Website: macys
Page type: payment
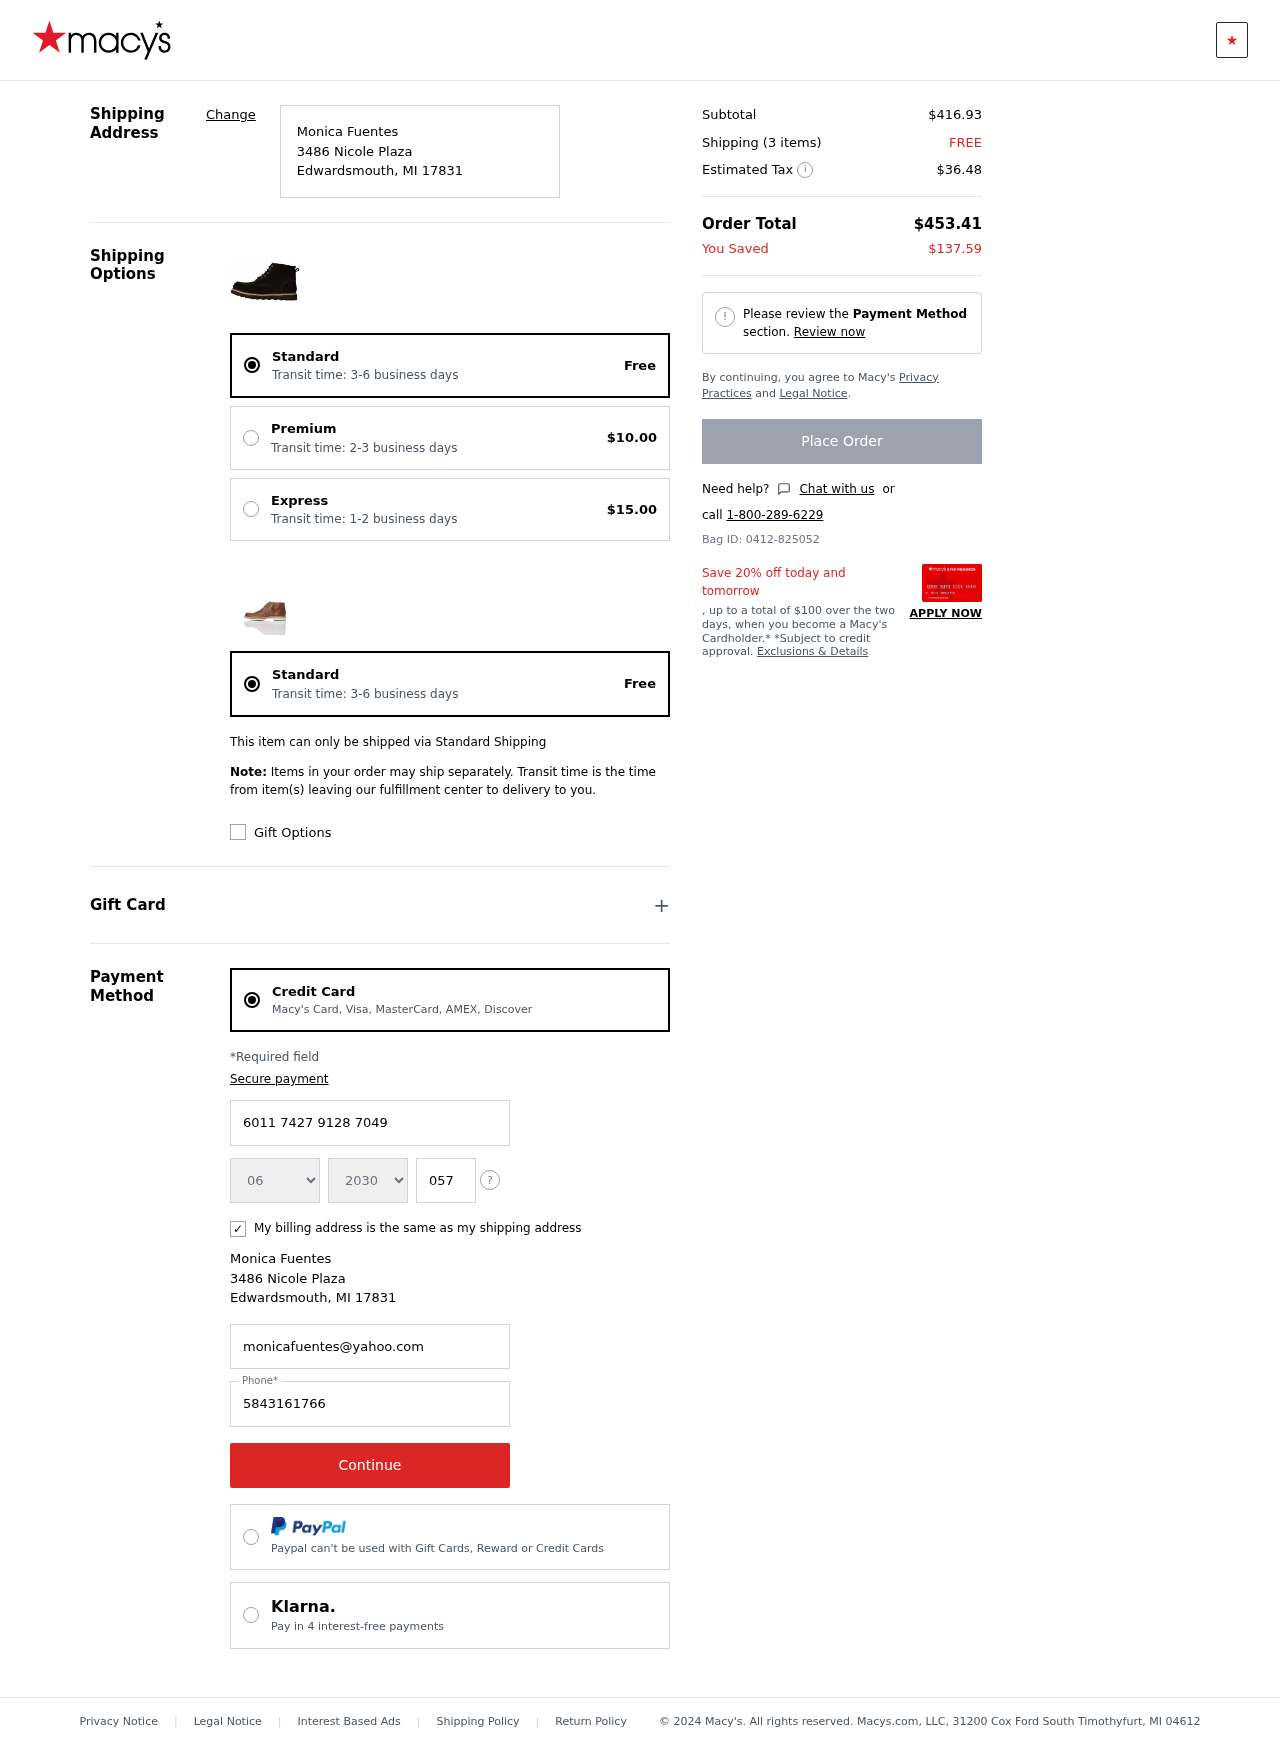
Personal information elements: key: PII_CARD_CVV
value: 057
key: PII_CARD_EXPIRY_MONTH
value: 06
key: PII_CARD_EXPIRY_YEAR
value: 30
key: PII_CARD_NUMBER
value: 6011 7427 9128 7049
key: PII_CITY
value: Edwardsmouth
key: PII_EMAIL
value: monicafuentes@yahoo.com
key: PII_FULLNAME
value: Monica Fuentes
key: PII_PHONE
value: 5843161766
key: PII_POSTCODE
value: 17831
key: PII_STATE_ABBR
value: MI
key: PII_STREET
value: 3486 Nicole Plaza
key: PII_FULLNAME2
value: Monica Fuentes
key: PII_CITY2
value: Edwardsmouth
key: PII_STATE_ABBR2
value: MI
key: PII_POSTCODE_FULL
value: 17831
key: PII_POSTCODE_NUMERIC
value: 17831
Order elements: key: ORDER_DELIVERY_DATE
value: Transit time: 3-6 business days
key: ORDER_SHIPPING_STANDARD
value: Free
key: ORDER_SHIPPING_PREMIUM
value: $10.00
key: ORDER_SHIPPING_EXPRESS
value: $15.00
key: ORDER_DELIVERY_DATE2
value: Transit time: 3-6 business days
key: ORDER_SHIPPING_STANDARD2
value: Free
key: ORDER_SUBTOTAL
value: $416.93
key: ORDER_NUM_ITEMS
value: Shipping (3 items)
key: ORDER_SHIPPING_COST
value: FREE
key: ORDER_TAX
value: $36.48
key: ORDER_TOTAL
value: $453.41
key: ORDER_SAVINGS
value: $137.59
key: ORDER_ID
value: Bag ID: 0412-825052